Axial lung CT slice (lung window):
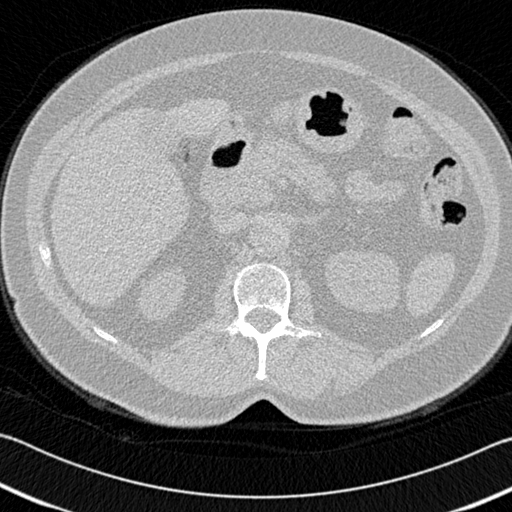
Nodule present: no